Question: In my code, I have a list made up of items from a dataprovider. The itemRenderer for the list consists of a BorderContainer with text in it. I'm mimicking a row of buttons on a scrolling list. I'd like the cursor to change to the hand cursor as it passes over the "button", but the pointer only changes in the part of the BorderContainer that isn't covered by the text.

I've set the buttonMode to true for the list, the BorderContainer, and the text, so why isn't the cursor changing when passing over the text?
This is the list code
'''
<s:List id="listProject" width="100%" height="100%" horizontalScrollPolicy="off" allowMultipleSelection="false"
click="listProject_clickHandler(event)" itemRenderer="ProjectRenderer"
dataProvider="{listProjects}" creationComplete="listProject_creationCompleteHandler(event)" buttonMode="true">
'''
And this is the renderer
'''
<?xml version="1.0" encoding="utf-8"?>
<s:ItemRenderer xmlns:fx="http://ns.adobe.com/mxml/2009"
xmlns:s="library://ns.adobe.com/flex/spark"
xmlns:mx="library://ns.adobe.com/flex/mx"
autoDrawBackground="true">
<!--<s:Label text="{data.header}"/>-->
<s:states>
<s:State name="normal"/>
<s:State name="hovered"/>
<s:State name="selected"/>
</s:states>
<!--<s:Image source.normal="{data.image1}" source.hovered="{data.image2}"/>-->
<s:BorderContainer width="200" height="50" backgroundColor="{data.color}"
borderColor.selected="#FFFFFF" borderVisible.normal="false"
borderVisible.selected="true" borderWeight.selected="4" borderStyle.selected="inset" buttonMode="true">
<s:layout>
<s:HorizontalLayout verticalAlign="middle" horizontalAlign="center"/>
</s:layout>
<mx:Text width="200" text="{data.header}" selectable="false"
color="#FFFFFF" fontSize="15" fontWeight="bold" leading="0" textAlign="center" buttonMode="true" useHandCursor="true"/>
</s:BorderContainer>
</s:ItemRenderer>
'''
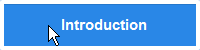
Answer: Just use a Spark <URL> instead of mx:Text and you'll be fine.
Also, there's some redundancy in your code. I took the liberty of trimming it down a little:
'''
<s:BorderContainer width="200" height="50" backgroundColor="{data.color}"
borderColor.selected="#FFFFFF" borderVisible.normal="false"
borderVisible.selected="true" borderWeight.selected="4"
borderStyle.selected="inset" buttonMode="true">
<s:Label text="{data.label}" color="#FFFFFF" fontSize="15" fontWeight="bold"
horizontalCenter="0" verticalCenter="0"/>
</s:BorderContainer>
'''
This will also fix that nasty jumpiness of the text when hovered or selected.